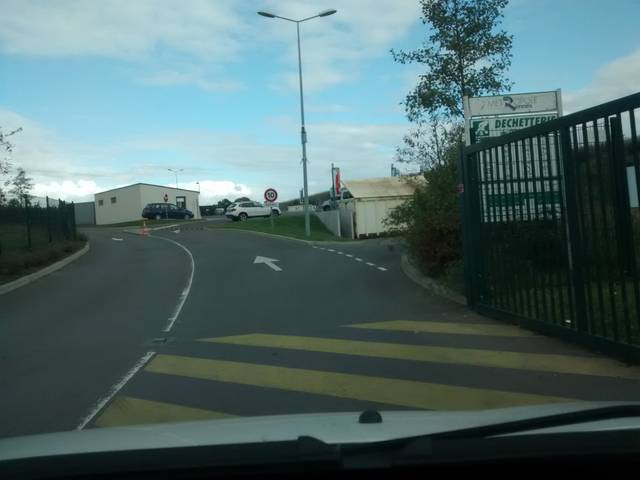
Region: France
Coordinates: 48.106, -1.603